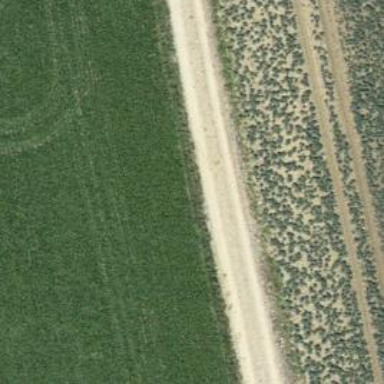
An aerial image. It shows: Track with grade 2 gravel surface.